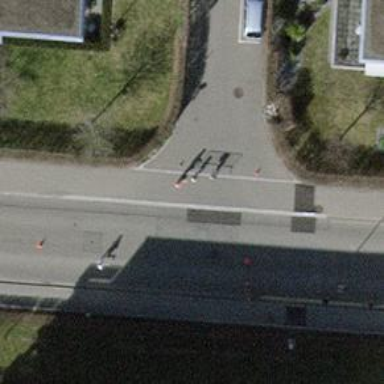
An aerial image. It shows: Smooth asphalt road in residential area.